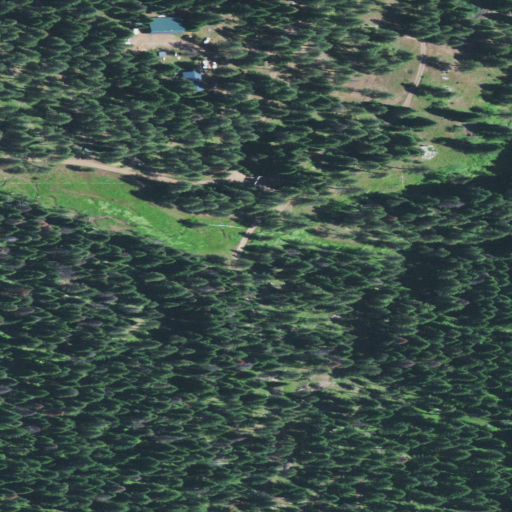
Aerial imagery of valley in Oregon named Iron Spring Gulch containing evergreen forest, shrub, low intensity development, and open development